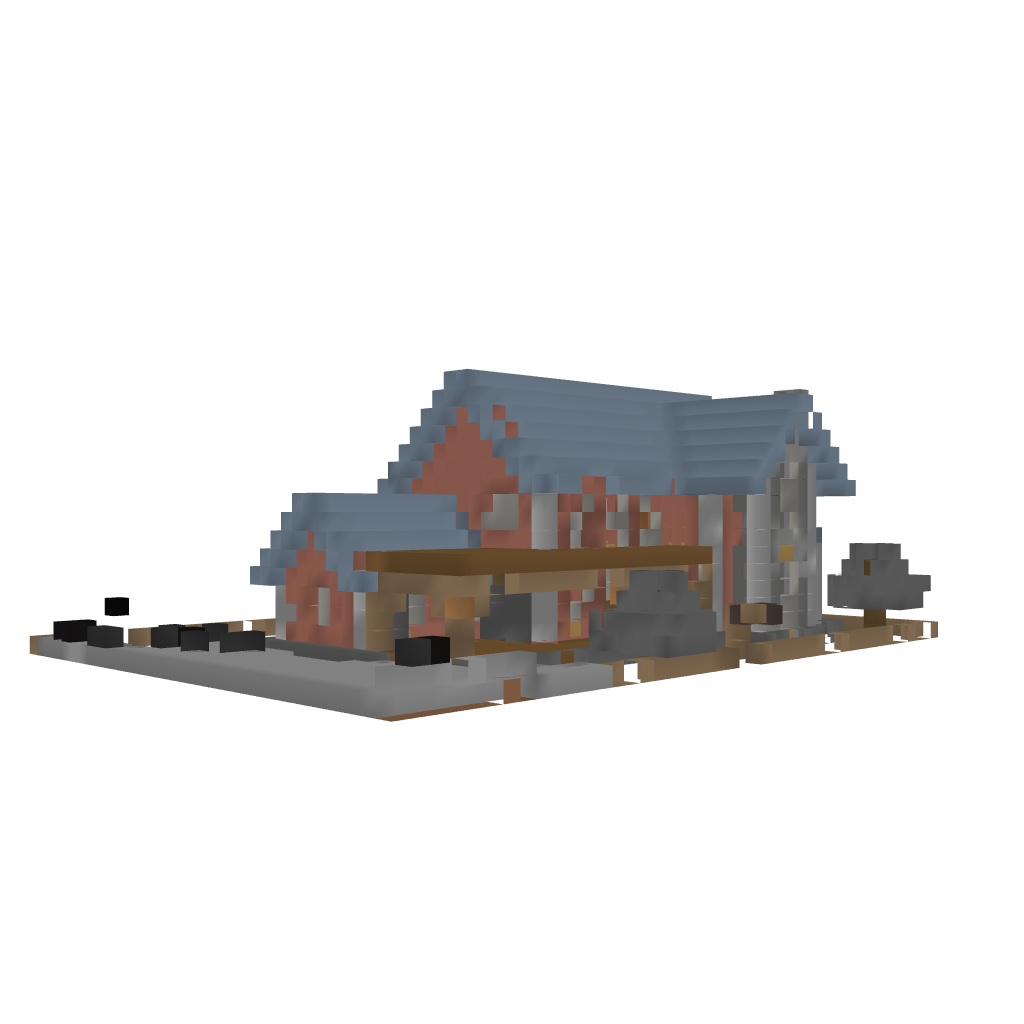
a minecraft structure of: Suburban Brick Home